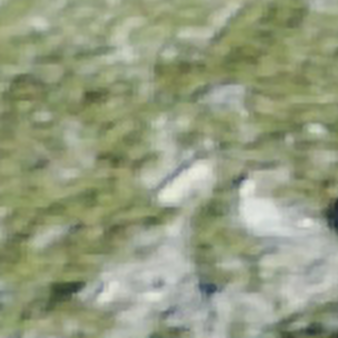
Label: other